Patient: sex M, age 45
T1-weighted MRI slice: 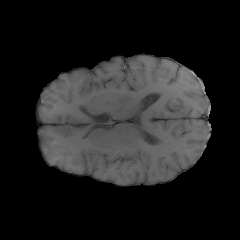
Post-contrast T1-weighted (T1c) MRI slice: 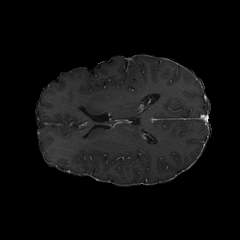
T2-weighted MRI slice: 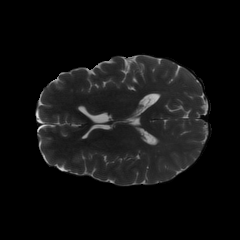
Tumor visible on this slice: no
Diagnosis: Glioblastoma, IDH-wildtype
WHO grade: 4